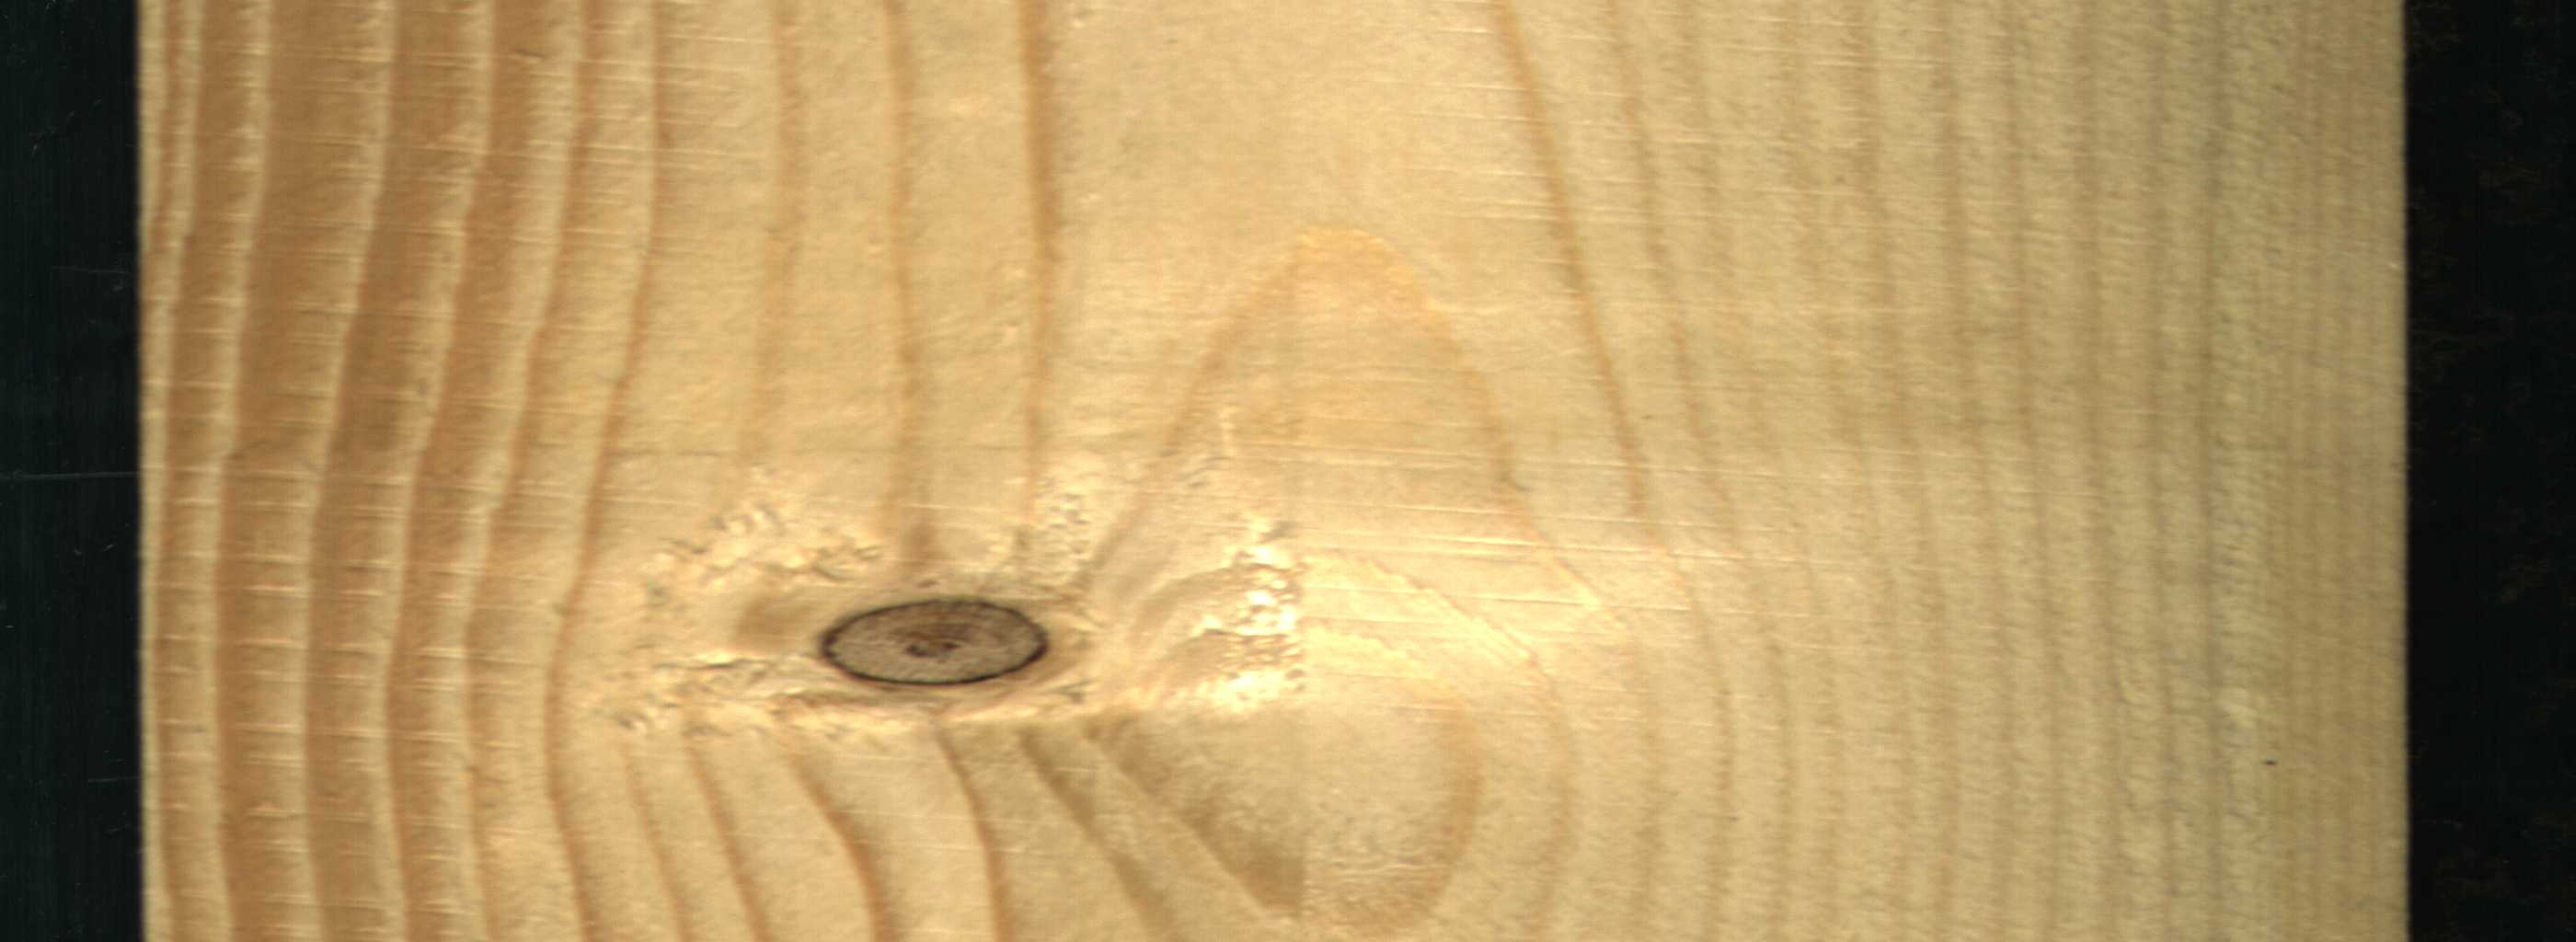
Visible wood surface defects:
Dead_Knot